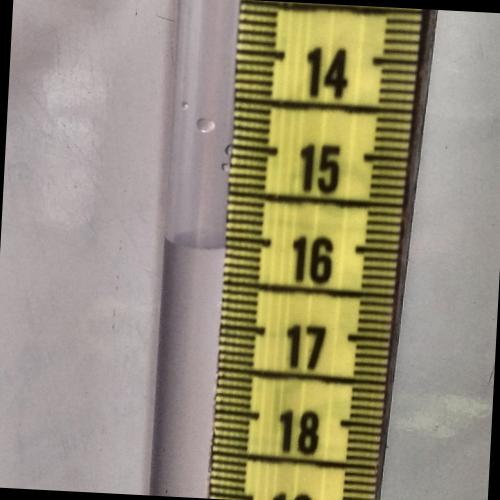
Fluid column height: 16.1 cm